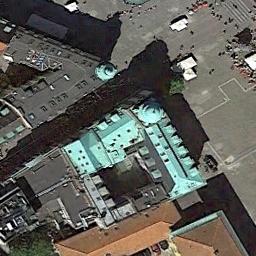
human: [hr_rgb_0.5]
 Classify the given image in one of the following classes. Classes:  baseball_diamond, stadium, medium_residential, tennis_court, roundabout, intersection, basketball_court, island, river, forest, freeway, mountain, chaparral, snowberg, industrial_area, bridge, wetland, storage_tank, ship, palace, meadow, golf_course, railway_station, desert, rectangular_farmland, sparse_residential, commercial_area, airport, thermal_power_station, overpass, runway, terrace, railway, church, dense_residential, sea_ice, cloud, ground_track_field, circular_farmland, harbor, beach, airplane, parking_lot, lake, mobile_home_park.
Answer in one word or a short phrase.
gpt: church